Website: bh-photo
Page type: gifting
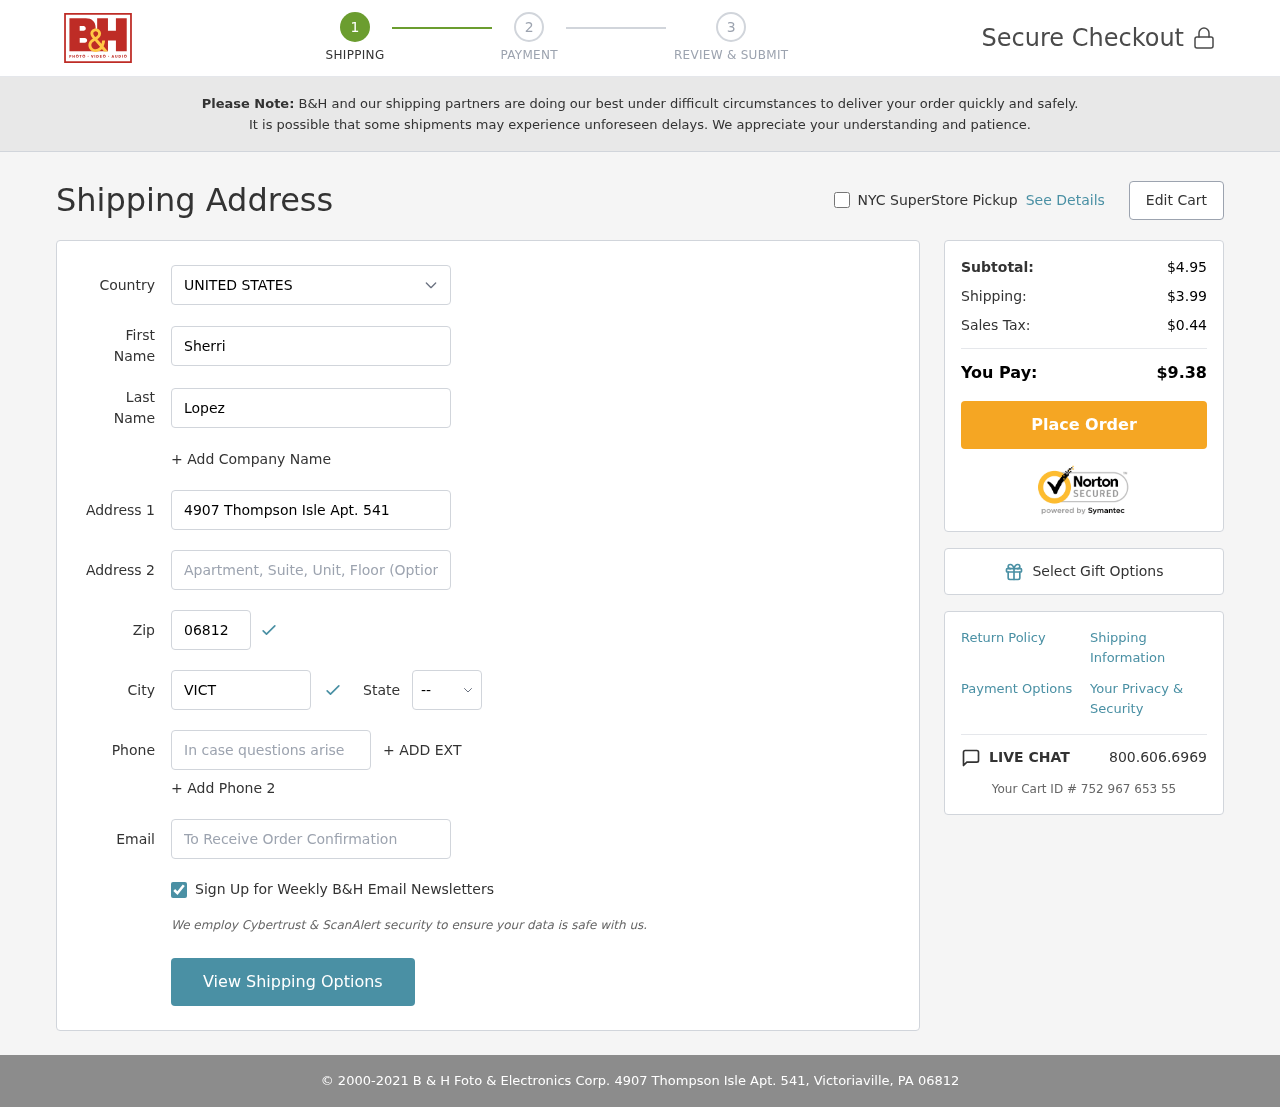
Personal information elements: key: PII_CITY
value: Victoriaville
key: PII_COUNTRY
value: United States
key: PII_EMAIL
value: sherri.lopez@yahoo.com
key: PII_FIRSTNAME
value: Sherri
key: PII_LASTNAME
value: Lopez
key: PII_PHONE
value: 3277244952
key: PII_POSTCODE
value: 06812
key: PII_STATE_ABBR
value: PA
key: PII_STREET
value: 4907 Thompson Isle Apt. 541
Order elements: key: ORDER_SUBTOTAL
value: $4.95
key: ORDER_SHIPPING_COST
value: $3.99
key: ORDER_TAX
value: $0.44
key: ORDER_TOTAL
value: $9.38
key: ORDER_ID
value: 752 967 653 55